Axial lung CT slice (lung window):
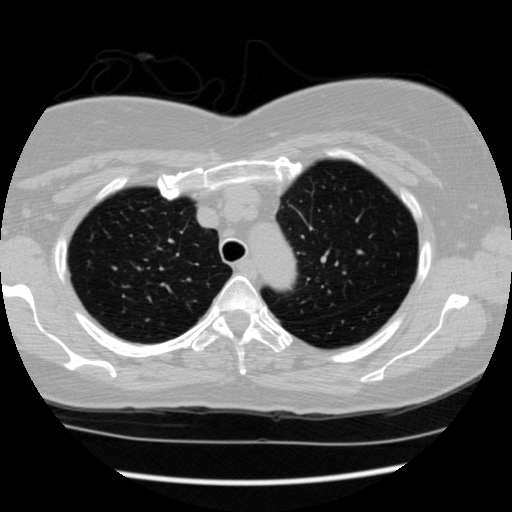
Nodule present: no